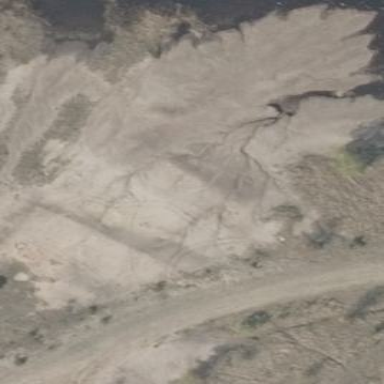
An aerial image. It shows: Sandy area in nature.